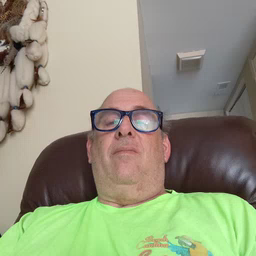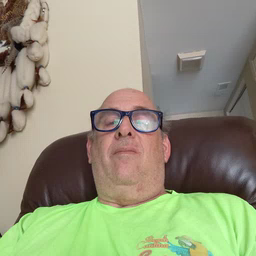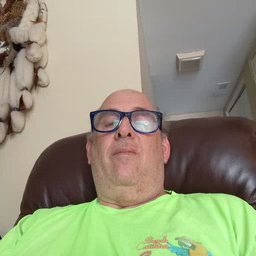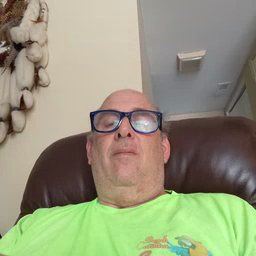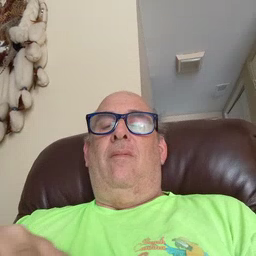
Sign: arm